Question: When i make a nested class and name it B and make a variable called B, and when i try to work with it with a "this." then there stand its Ambiguous.
Shouldn't it be a bug since whenever you write "this." its obviously a variable you are trying to work with and not the class.
When i put the B class outside the A class, then it works, so i cant really see the reason why the c# creators would make it ambiguous just because its nested.

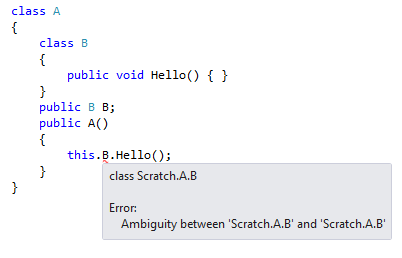
Answer: You cannot have a nested type and a member with the same name at all.
Even if you don't use 'B' anywhere, your code will not compile.
Types and members within a class share the naming scope, and thus cannot share names.